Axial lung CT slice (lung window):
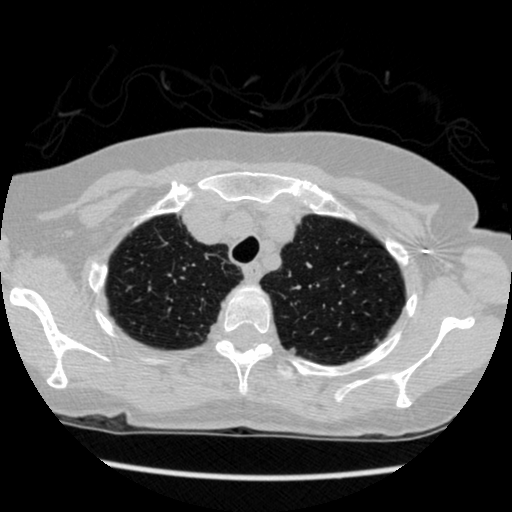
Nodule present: yes
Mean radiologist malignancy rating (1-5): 2.25